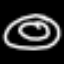
Label: donut